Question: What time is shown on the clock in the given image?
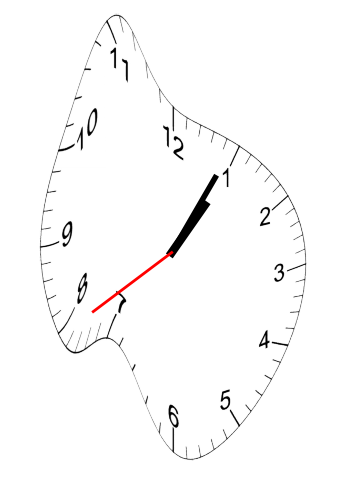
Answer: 01:04:39